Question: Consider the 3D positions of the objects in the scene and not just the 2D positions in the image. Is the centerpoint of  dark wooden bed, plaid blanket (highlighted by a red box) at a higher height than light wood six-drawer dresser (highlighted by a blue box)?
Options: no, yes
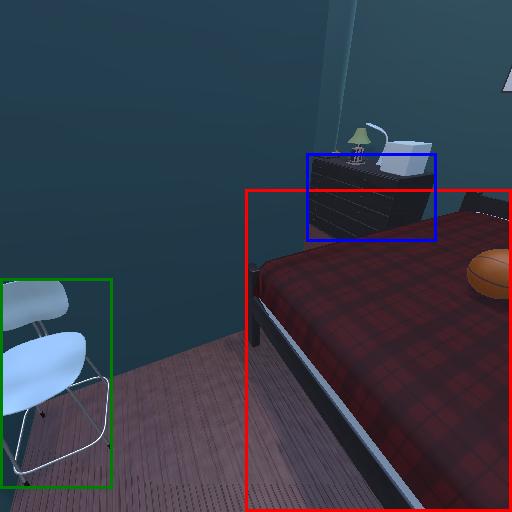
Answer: no